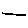
Label: line